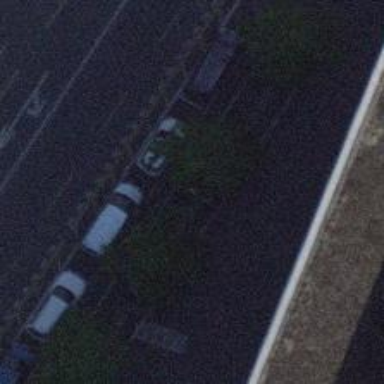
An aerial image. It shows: Floor bicycle parking area.